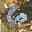
Label: 6